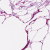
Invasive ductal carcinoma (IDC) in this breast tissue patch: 0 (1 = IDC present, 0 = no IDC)